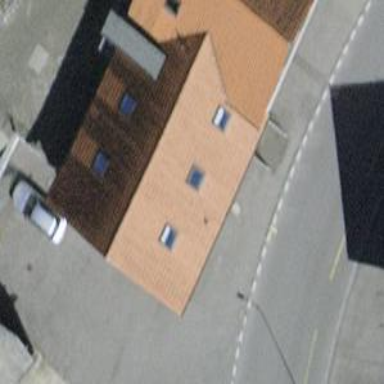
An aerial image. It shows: Restaurant.